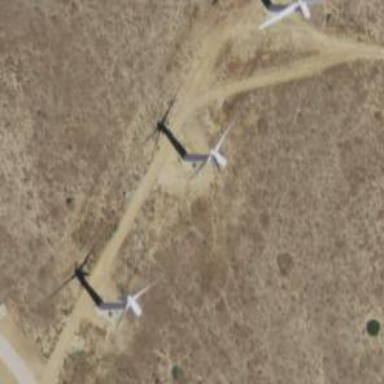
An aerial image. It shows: Wind generator powered by wind turbine.